Field crop: tomato
Growth stage: 1
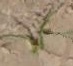
Species: cyperus